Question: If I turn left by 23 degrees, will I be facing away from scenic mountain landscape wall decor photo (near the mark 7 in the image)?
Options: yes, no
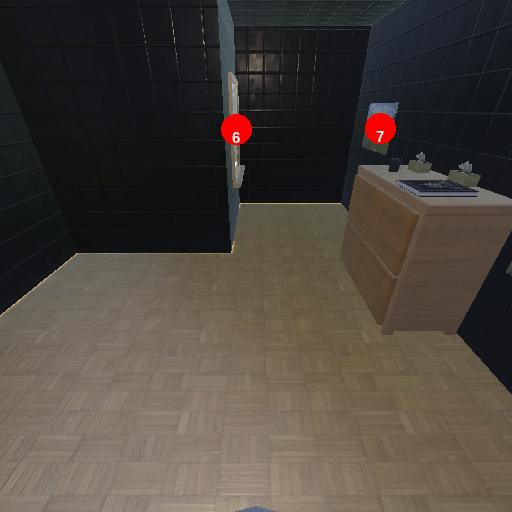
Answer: yes